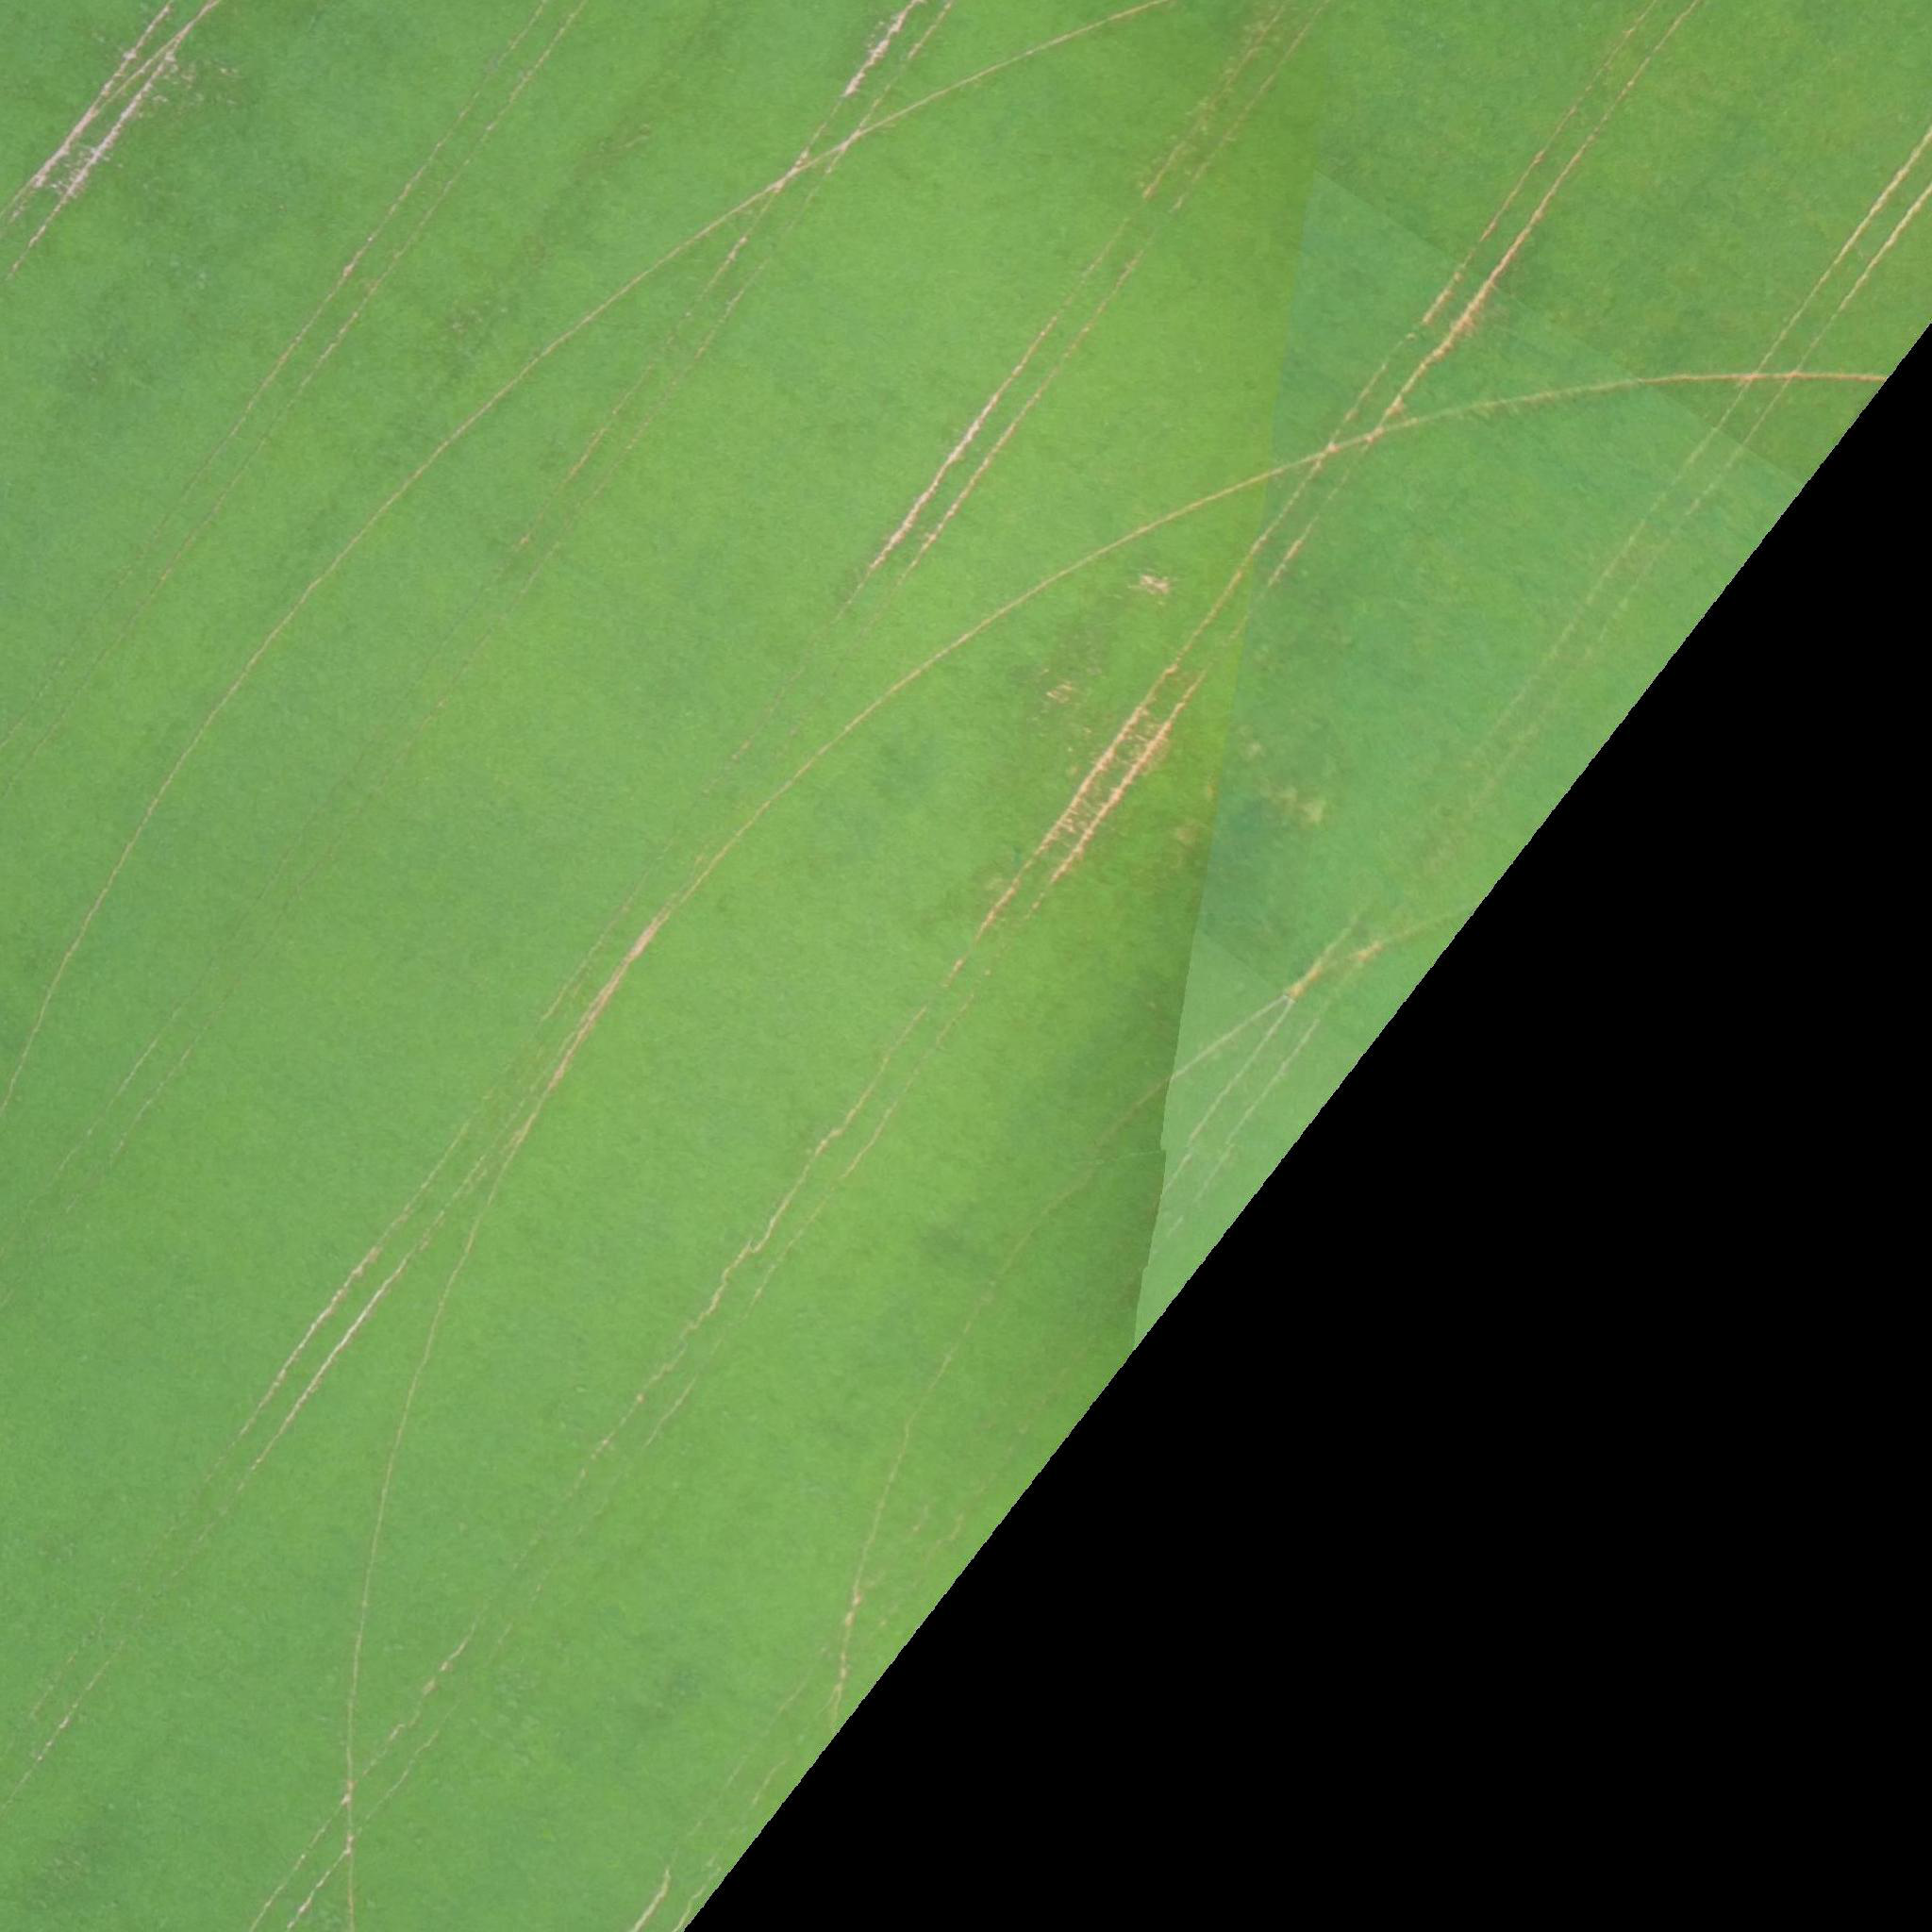
Biome: Cerrado